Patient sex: M
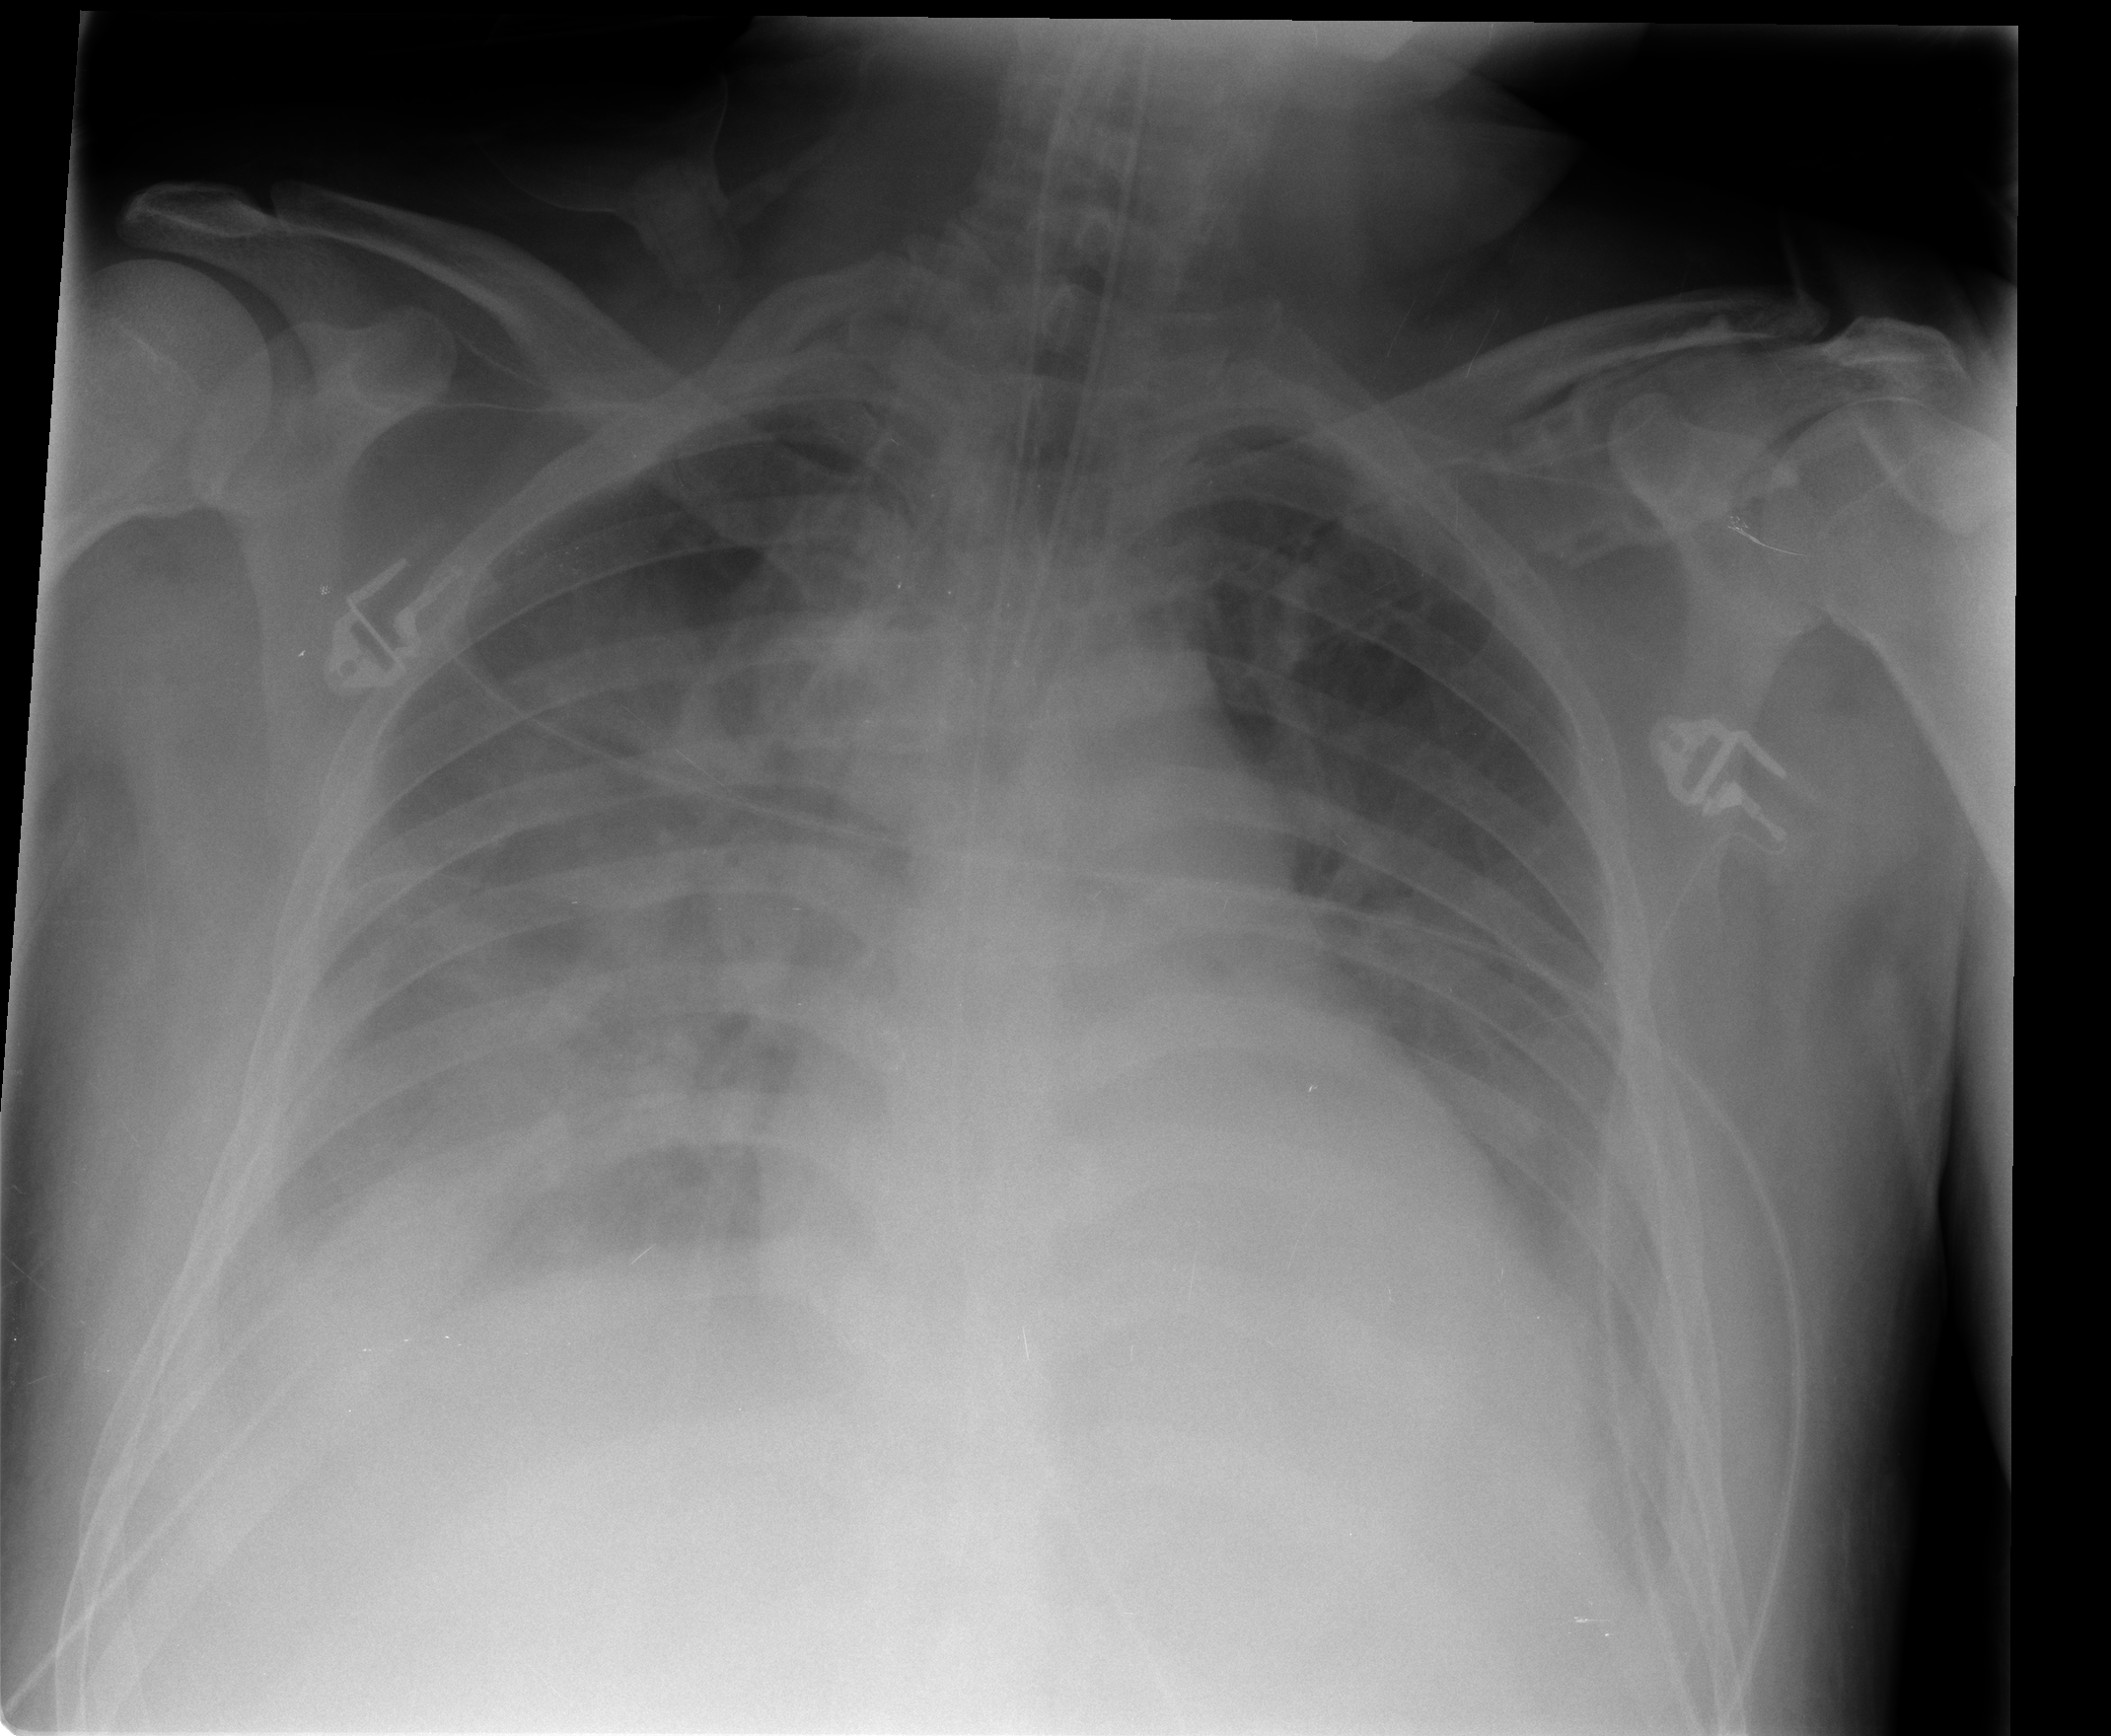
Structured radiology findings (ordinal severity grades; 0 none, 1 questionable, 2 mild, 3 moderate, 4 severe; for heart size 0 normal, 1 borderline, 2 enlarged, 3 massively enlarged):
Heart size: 2
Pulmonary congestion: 2
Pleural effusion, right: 2
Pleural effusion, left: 2
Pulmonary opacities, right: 3
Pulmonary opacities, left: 3
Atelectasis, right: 2
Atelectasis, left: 2